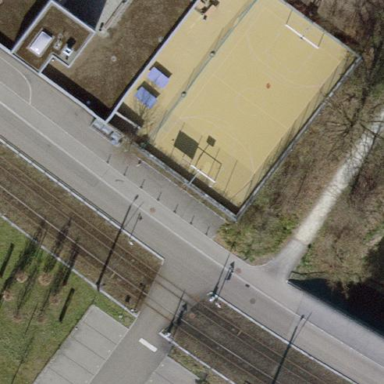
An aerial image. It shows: Bicycle parking area.